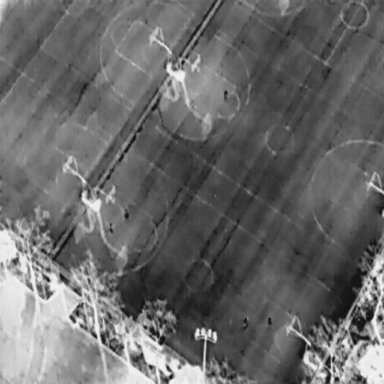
There are five People in the infrared image.